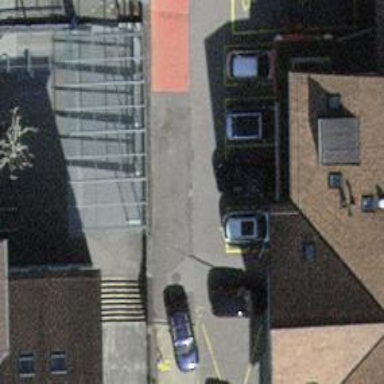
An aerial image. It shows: Parking area.